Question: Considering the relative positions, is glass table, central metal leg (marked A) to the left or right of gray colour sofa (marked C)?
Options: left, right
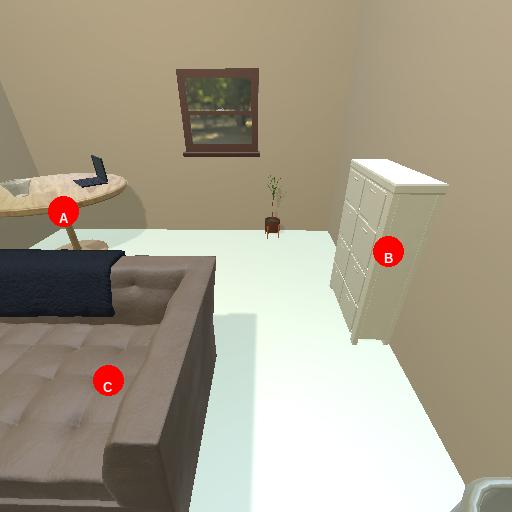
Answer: left